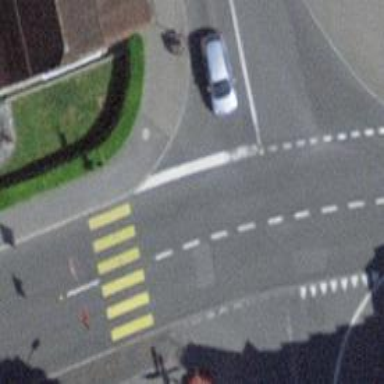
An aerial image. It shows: Uncontrolled zebra crossing with zebra markings.